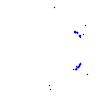
Particle: proton